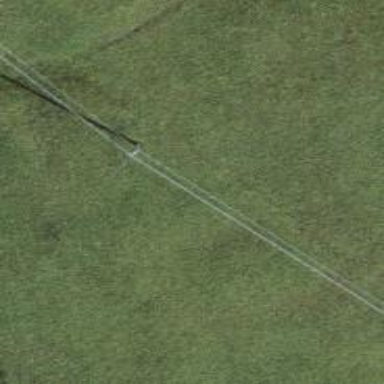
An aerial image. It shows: Utility pole in the area.